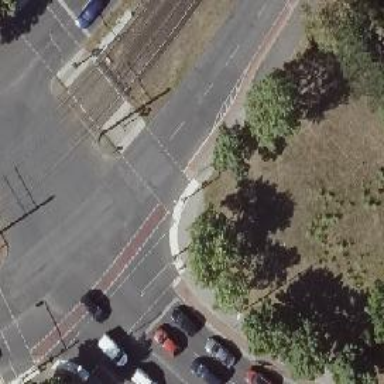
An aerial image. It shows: Footway located on traffic island.